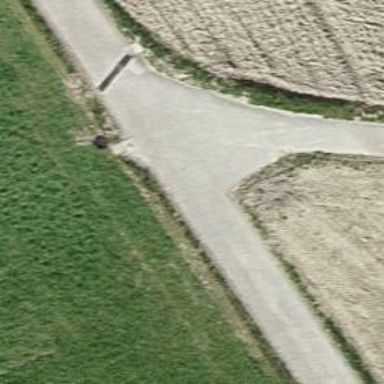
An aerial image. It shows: Service road.